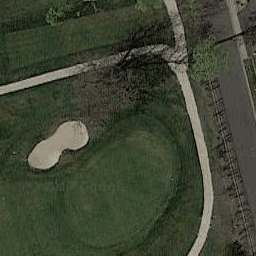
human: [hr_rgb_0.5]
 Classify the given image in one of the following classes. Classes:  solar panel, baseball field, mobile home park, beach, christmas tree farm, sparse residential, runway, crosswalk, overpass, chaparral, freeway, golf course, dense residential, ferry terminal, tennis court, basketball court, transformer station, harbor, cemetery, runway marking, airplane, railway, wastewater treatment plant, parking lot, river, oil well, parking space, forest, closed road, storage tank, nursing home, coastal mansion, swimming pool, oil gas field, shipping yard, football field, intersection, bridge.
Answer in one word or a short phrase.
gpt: golf course